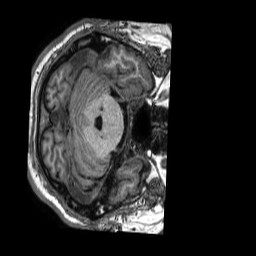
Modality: T1w
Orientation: axial
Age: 61
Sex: male
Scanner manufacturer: philips
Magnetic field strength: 1.5 T
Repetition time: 0.00707 s
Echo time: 0.003201 s